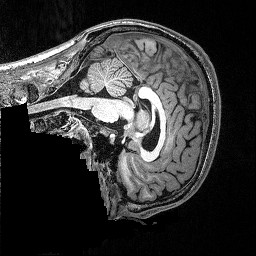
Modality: T1w
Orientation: sagittal
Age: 23
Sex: male
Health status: healthy
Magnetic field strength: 3 T
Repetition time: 2.53 s
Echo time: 0.00331 s